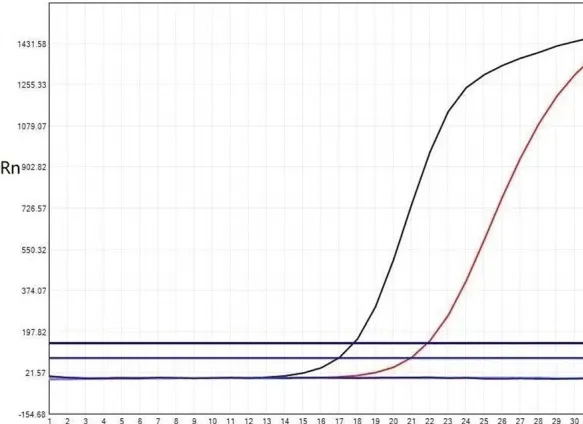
The KRAS mutation status of the papillary renal neoplasm with reverse polarity. Real-time fluorescent quantitative polymerase chain reaction analysis showed the KRAS mutation was present in exon 2-codon 12: p. G12V (c.35 G >T).
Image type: chart (chart)